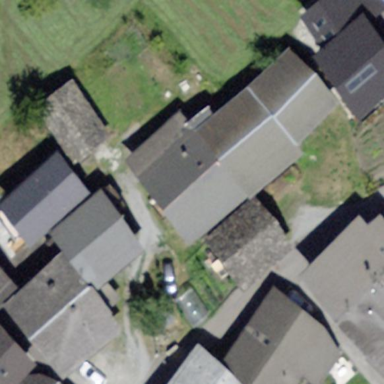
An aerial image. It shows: Simple house.